Question: What shape is the logo?
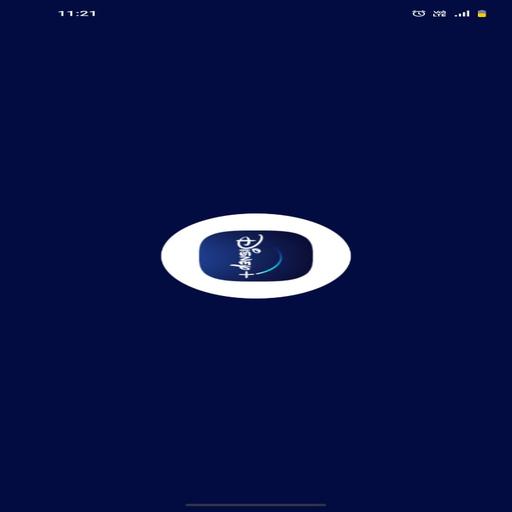
Answer: White oval